Question: I have playlists songs in 'NSArray' and show that songs in my 'UITableView' like following pic.

In my case, when i select one song from 'UITableView' , i want to play that song with 'MPMusicPlayerController's' 'applicationMusicPlayer'.
I mean when i select from 'UITableView' , i want to play American idiot with 'MPMusicPlayerController's'
And when i tap below Skip button , it's must be play next song like jesus of suburbia.
Here is my code that load songs to UITableView
'''
self.player = [MPMusicPlayerController applicationMusicPlayer];
MPMediaQuery *query = [MPMediaQuery playlistsQuery];
MPMediaPredicate *predicate = [MPMediaPropertyPredicate predicateWithValue:@"GreenDay" forProperty:MPMediaPlaylistPropertyName comparisonType:MPMediaPredicateComparisonContains];
[query addFilterPredicate:predicate];
self.arrayOfSongs = [query items];
'''
i think you understand what i mean.
I want to do all music button work like iOS build in Music app and play song when i select song from 'UITableView'.
I am trying anyting , but i didn't find solutions that can solve my problem.
Please help me to do like that.
Thanks you. :)
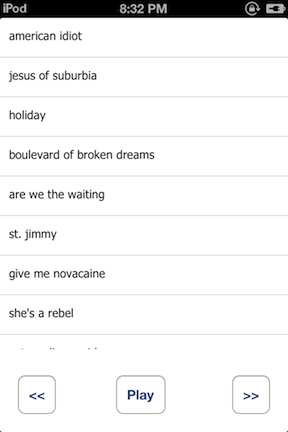
Answer: Assuming that your NSArray was populated with MPMediaItems from a MPMediaItemCollection, this is actually fairly simple once you know what you need to configure. First, create a iVar, preferably NSUInteger to store the index of the currently playing track. This will be necessary to go from one track to another in order.
Second, it's hard to tell from your post wether the track titles are being read from the media items in the collections or are if they're just statically placed on the table, but I've included an example of how to read a track title from the media items in the array and set that value as the cells text using 'valueForProperty'.
And finally, 'didSelectRowAtIndexPath' is configured below to demonstrate of the set the unsigned integer that you've already created to the value of the selected cell. Both 'didSelectRowAtIndexPath' and the two IBActions I've created both modify the value of this index and then call the void I've created "stopCurrentTrackAndPlaySelection" which stops the currently playing track, typecasts MPMediaItem to the object at that index, and then starts playing again.
If you need more clarification just ask :)
I recommend that you store a copy of the media pickers selection (MPMediaItemCollection) in a NSMutableArray instead of NSArray, or MPMediaItemCollection directly. This will allow you to add or remove tracks on the fly without having to stop playback.
'''
- (NSInteger)tableView:(UITableView *)tableView numberOfRowsInSection:(NSInteger)section
{
return [myArrayOfTracks count];
}
- (UITableViewCell *)tableView:(UITableView *)tableView cellForRowAtIndexPath:(NSIndexPath *)indexPath
{
static NSString *CellIdentifier = @"Cell";
UITableViewCell *cell = [tableView dequeueReusableCellWithIdentifier:CellIdentifier forIndexPath:indexPath];
if (cell == nil) {
cell = [[UITableViewCell alloc] initWithStyle:UITableViewCellStyleDefault reuseIdentifier:CellIdentifier];
}
[[cell textLabel] setText:[(MPMediaItem *)[myArrayOfTracks objectAtIndex:indexPath.row] valueForProperty:MPMediaItemPropertyTitle]];
return cell;
}
- (void)tableView:(UITableView *)tableView didSelectRowAtIndexPath:(NSIndexPath *)indexPath
{
indexOfCurrentlyPlayingTrack = indexPath.row;
[self stopCurrentTrackAndPlaySelection];
}
- (IBAction)nextTrack:(UIButton *)sender
{
indexOfCurrentlyPlayingTrack ++;
[self stopCurrentTrackAndPlaySelection];
}
- (IBAction)previousTrack:(UIButton *)sender
{
indexOfCurrentlyPlayingTrack --;
[self stopCurrentTrackAndPlaySelection];
}
- (void)stopCurrentTrackAndPlaySelection
{
[myMPMusicPlayerController stop];
[myMPMusicPlayerController setNowPlayingItem:(MPMediaItem *)[myArrayOfTracks objectAtIndex:indexOfCurrentlyPlayingTrack]];
[myMPMusicPlayerController play];
}
'''